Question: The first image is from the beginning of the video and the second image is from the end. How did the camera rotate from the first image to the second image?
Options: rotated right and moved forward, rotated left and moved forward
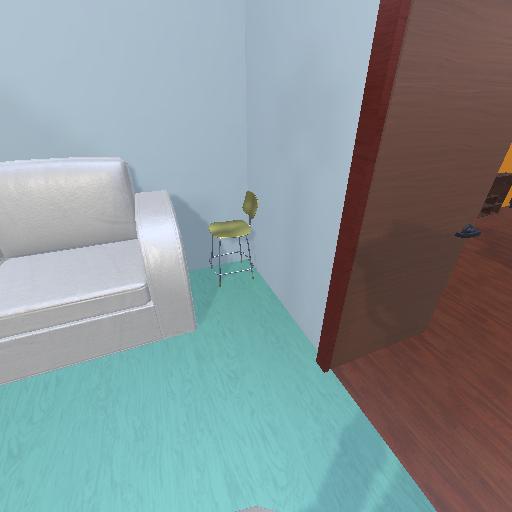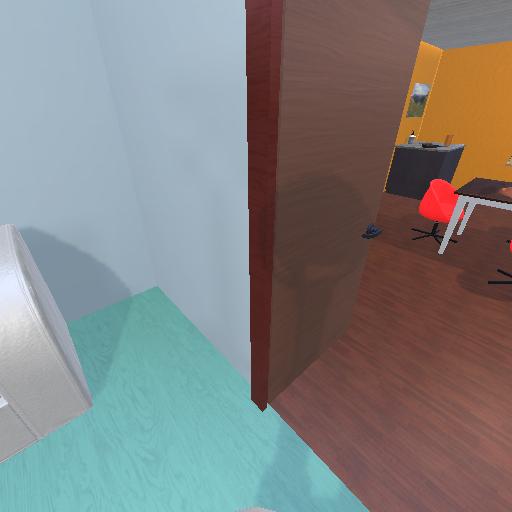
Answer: rotated right and moved forward